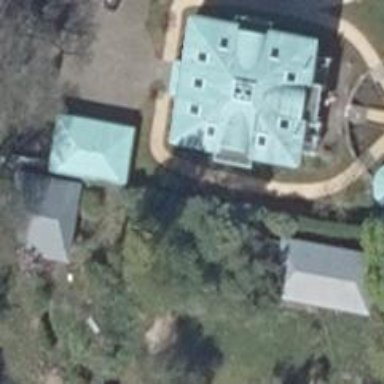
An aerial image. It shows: House with pyramidal roof shape.